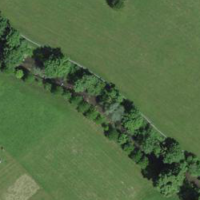
EUNIS habitat code: 24
Species observed at this site:
Cornus sanguinea